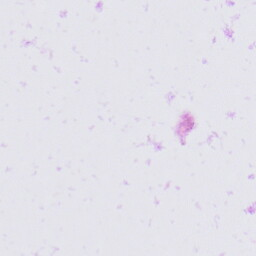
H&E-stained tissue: Prostate